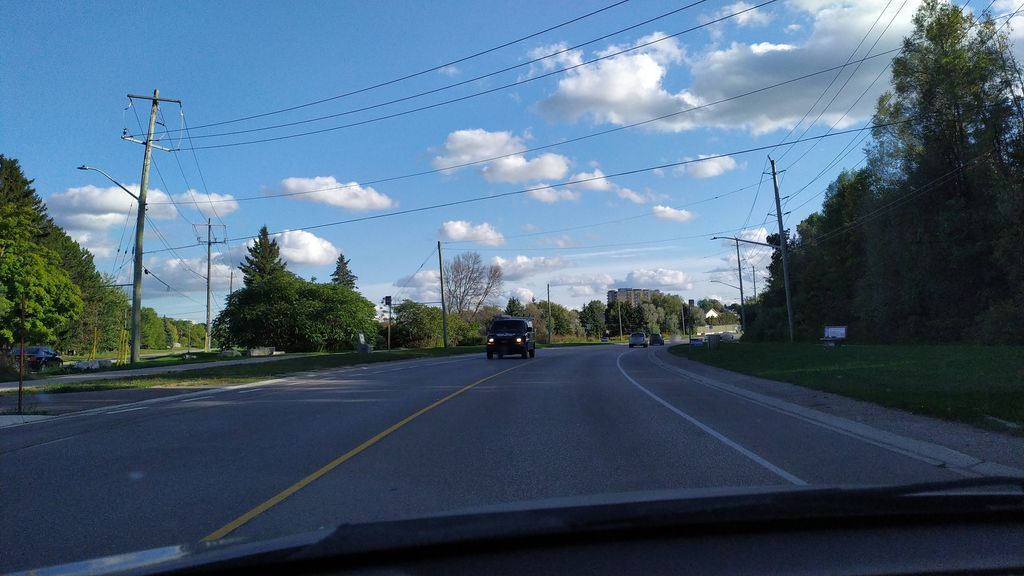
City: kitchener-waterloo